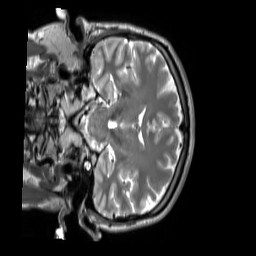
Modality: T2w
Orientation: coronal
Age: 38
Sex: male
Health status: ill
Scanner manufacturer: siemens
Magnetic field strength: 3 T
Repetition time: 2.8 s
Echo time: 0.326 s